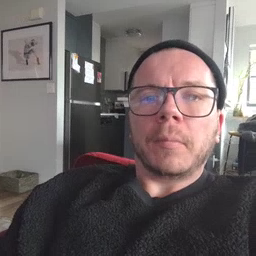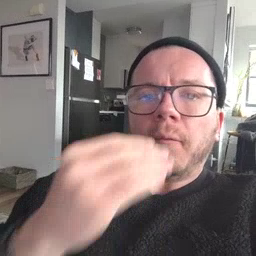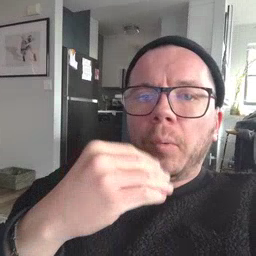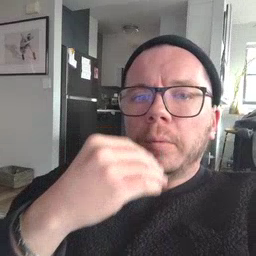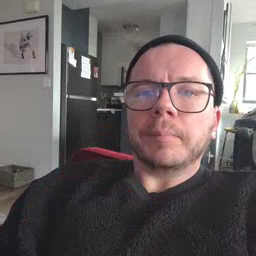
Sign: food